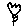
Label: flower